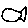
Label: fish